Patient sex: F
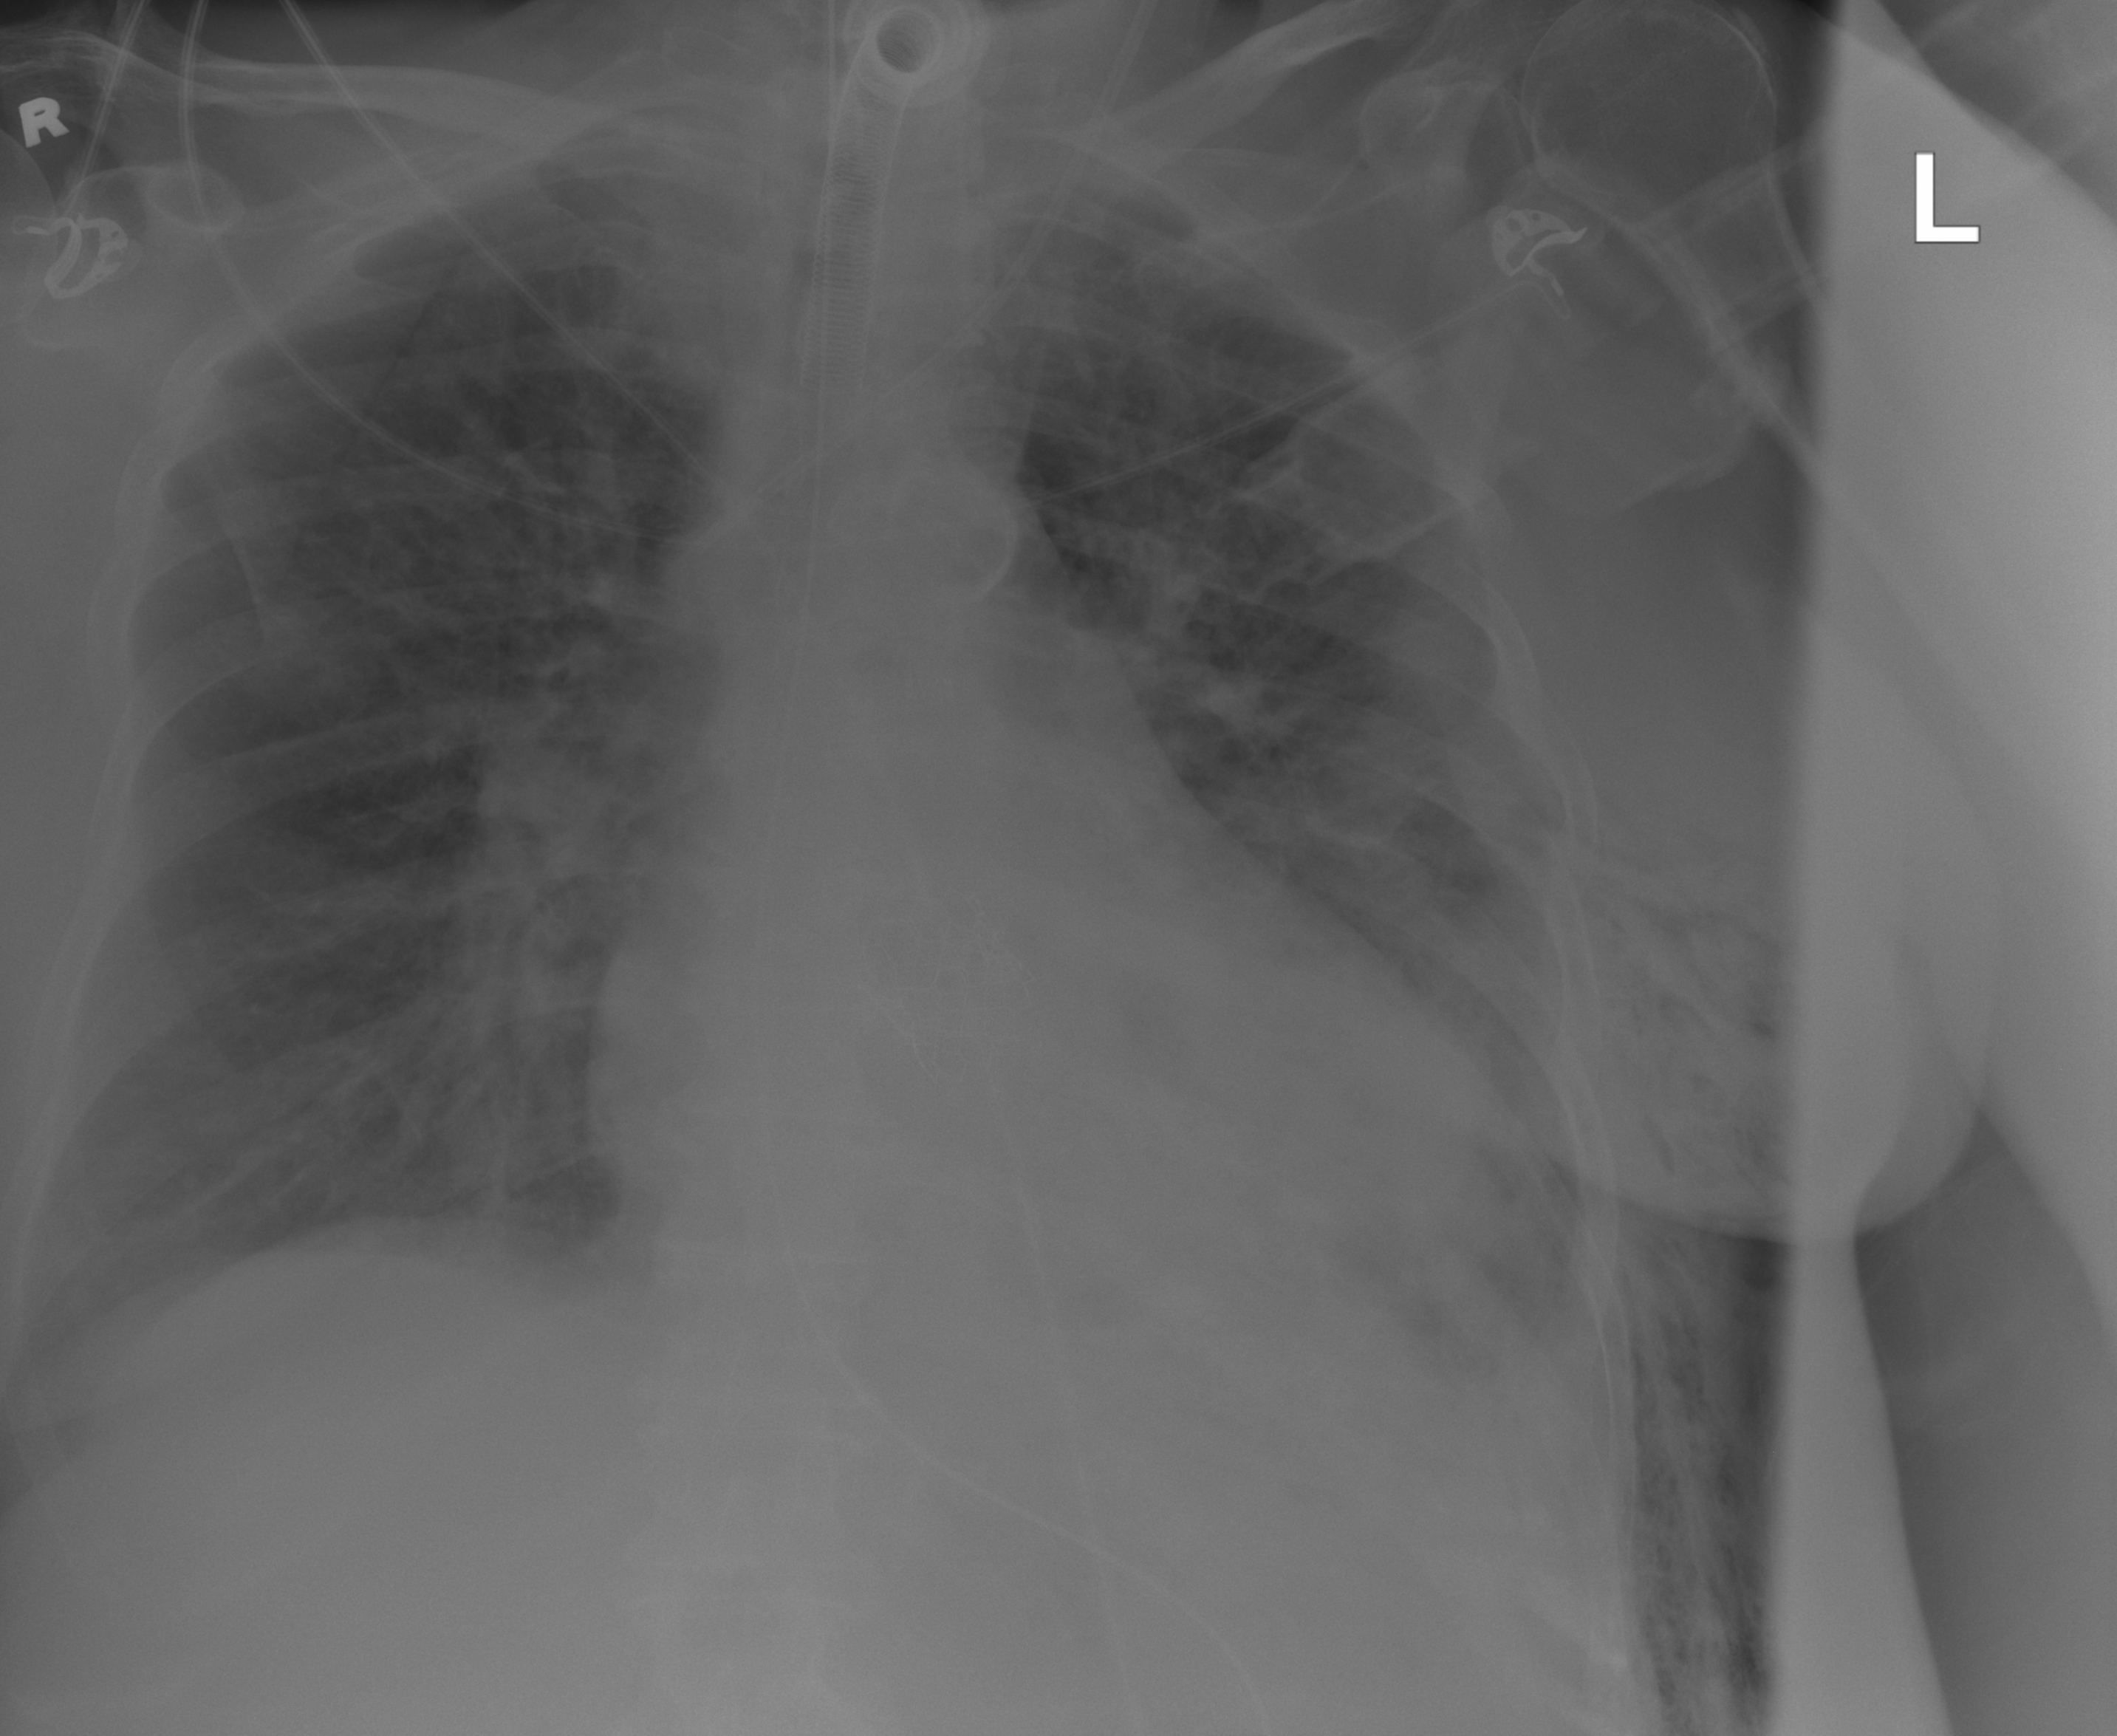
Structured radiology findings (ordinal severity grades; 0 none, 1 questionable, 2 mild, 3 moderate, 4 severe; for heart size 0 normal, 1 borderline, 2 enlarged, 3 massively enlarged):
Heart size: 2
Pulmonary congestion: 2
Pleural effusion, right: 1
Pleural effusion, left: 2
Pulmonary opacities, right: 0
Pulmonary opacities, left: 0
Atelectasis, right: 1
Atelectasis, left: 2